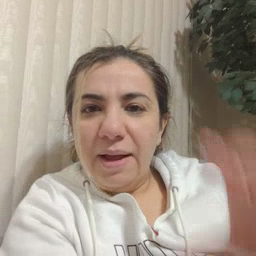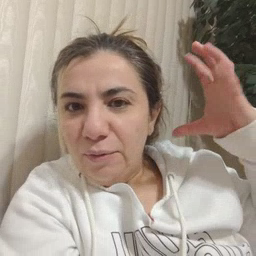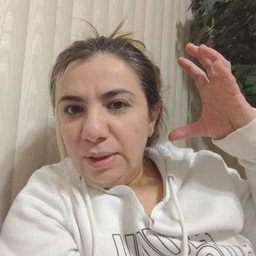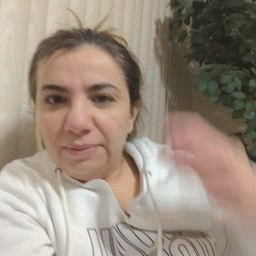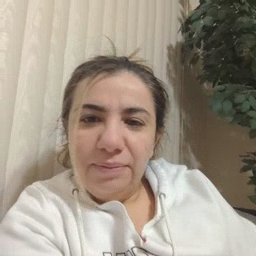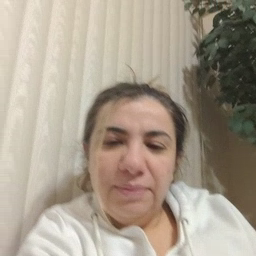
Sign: radio